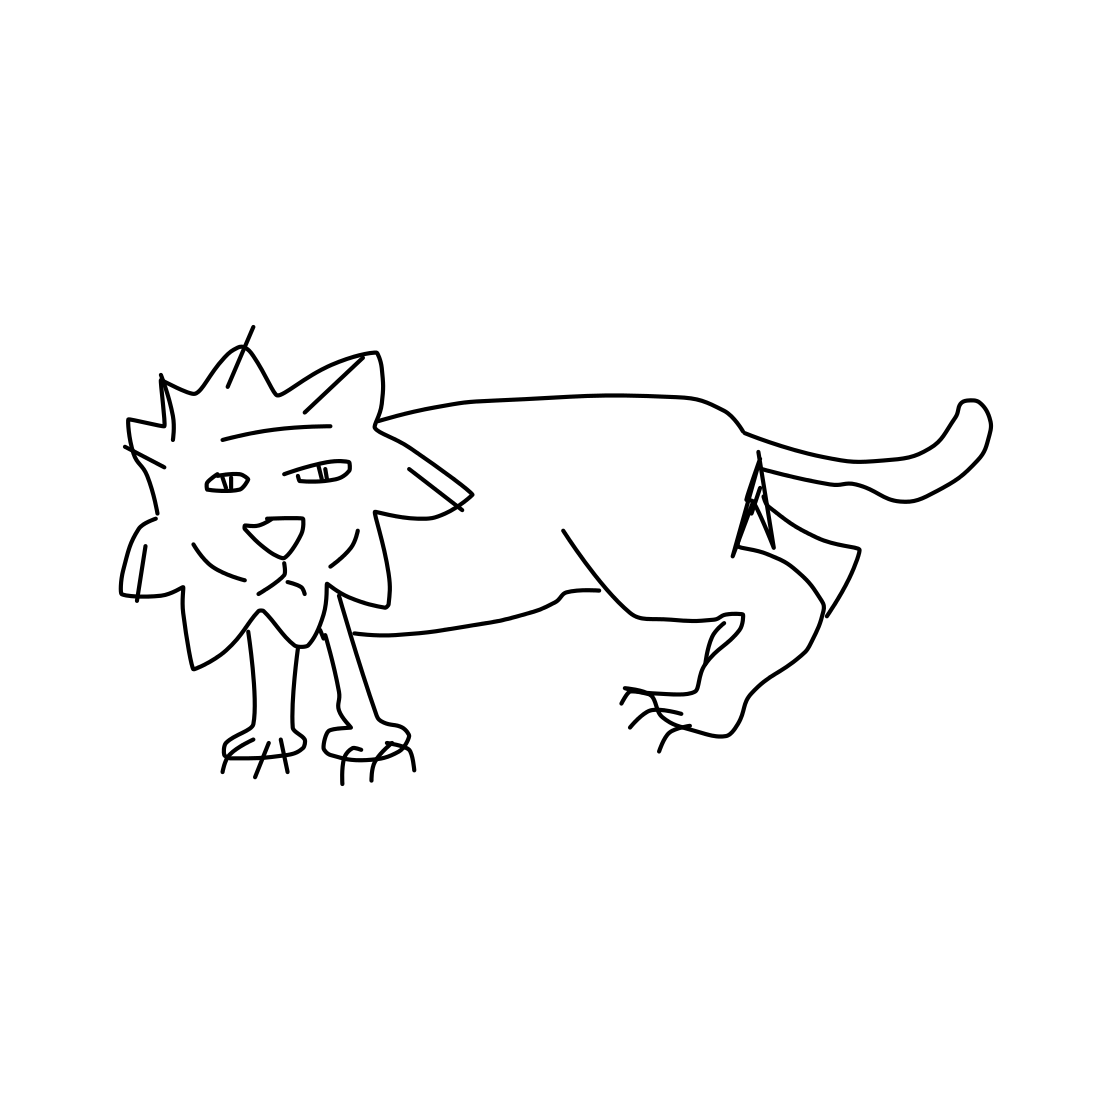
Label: lion